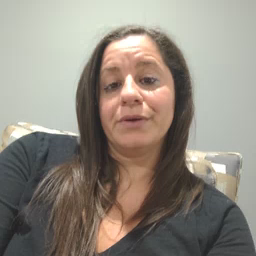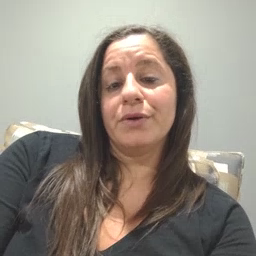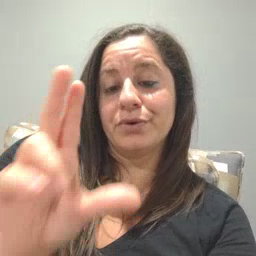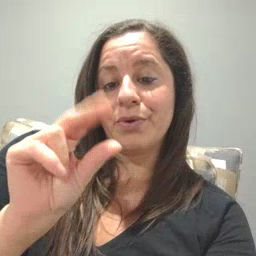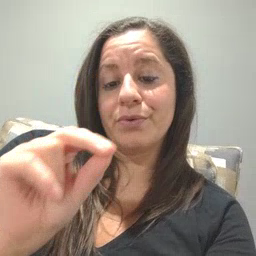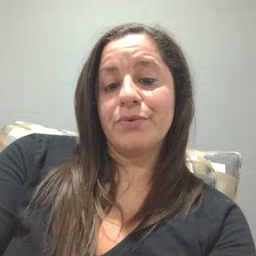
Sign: no